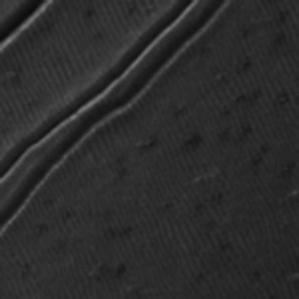
Label: frost